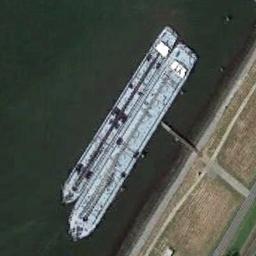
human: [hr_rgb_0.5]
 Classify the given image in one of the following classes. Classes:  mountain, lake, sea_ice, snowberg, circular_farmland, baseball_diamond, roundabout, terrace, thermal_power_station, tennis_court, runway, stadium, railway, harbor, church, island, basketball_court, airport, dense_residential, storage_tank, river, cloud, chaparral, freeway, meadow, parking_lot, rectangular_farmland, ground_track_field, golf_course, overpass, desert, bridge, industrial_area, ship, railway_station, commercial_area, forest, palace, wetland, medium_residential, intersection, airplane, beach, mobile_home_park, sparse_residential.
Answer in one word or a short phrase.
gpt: ship